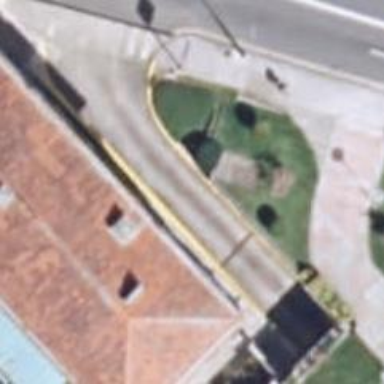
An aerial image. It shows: Parking entrance.